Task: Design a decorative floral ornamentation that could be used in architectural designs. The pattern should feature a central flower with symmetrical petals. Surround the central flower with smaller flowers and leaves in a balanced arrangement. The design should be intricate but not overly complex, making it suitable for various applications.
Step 616:
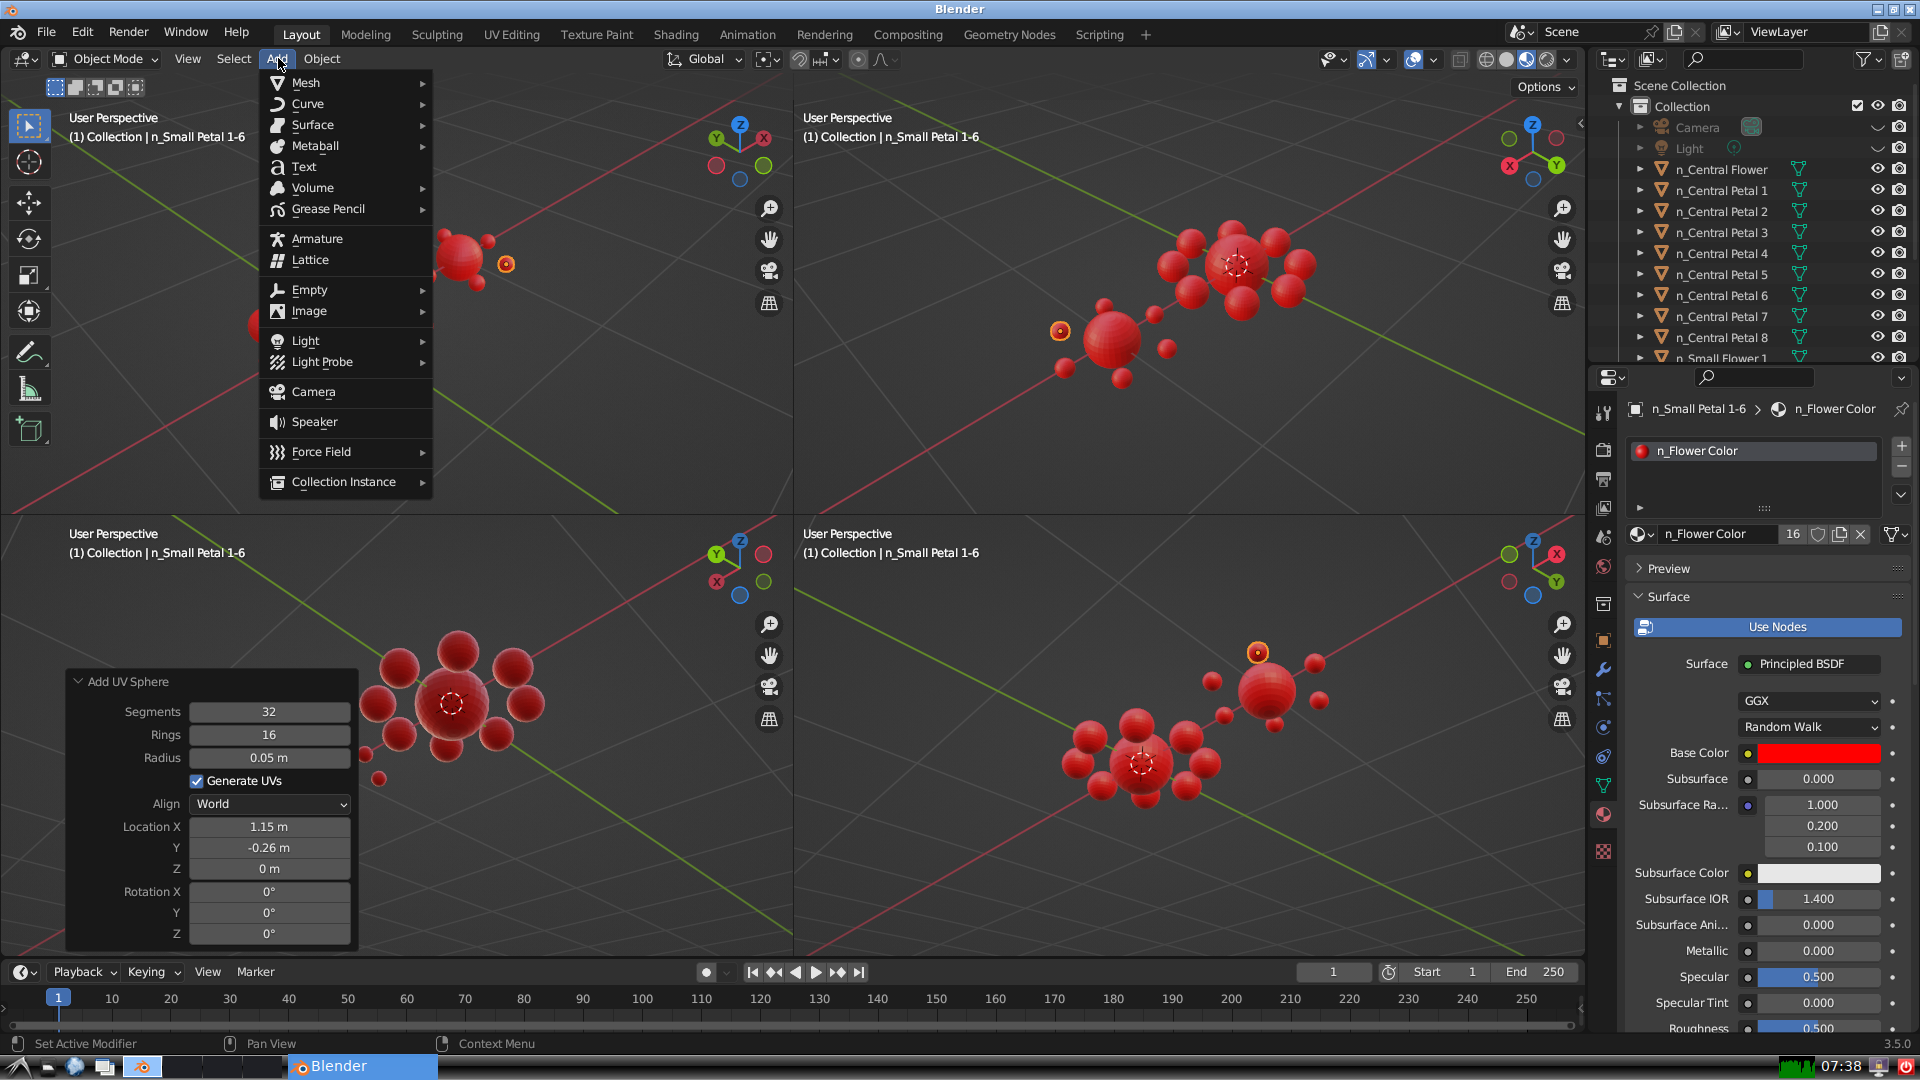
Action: {"mouse_move": [304, 82]}